Question: I keep receiving the error "cannot open source file" in Visual Studio 2015 when trying to compile the "simpleLite.c" from AR Toolkit. This occurs despite placing the the full paths to the headers in the project options include setting and also pasting the headers into the project headers folder.
AR Toolkit is installed as C:\Program Files (x86)\ARToolKit5
The include paths, which are pasted into the project include setting, are:
C:\Program Files (x86)\ARToolKit5\include\AR;
C:\Program Files (x86)\ARToolKit5\include\win32-i386\GL
All include files fail to open:

Is anyone aware of additional needed configuration?
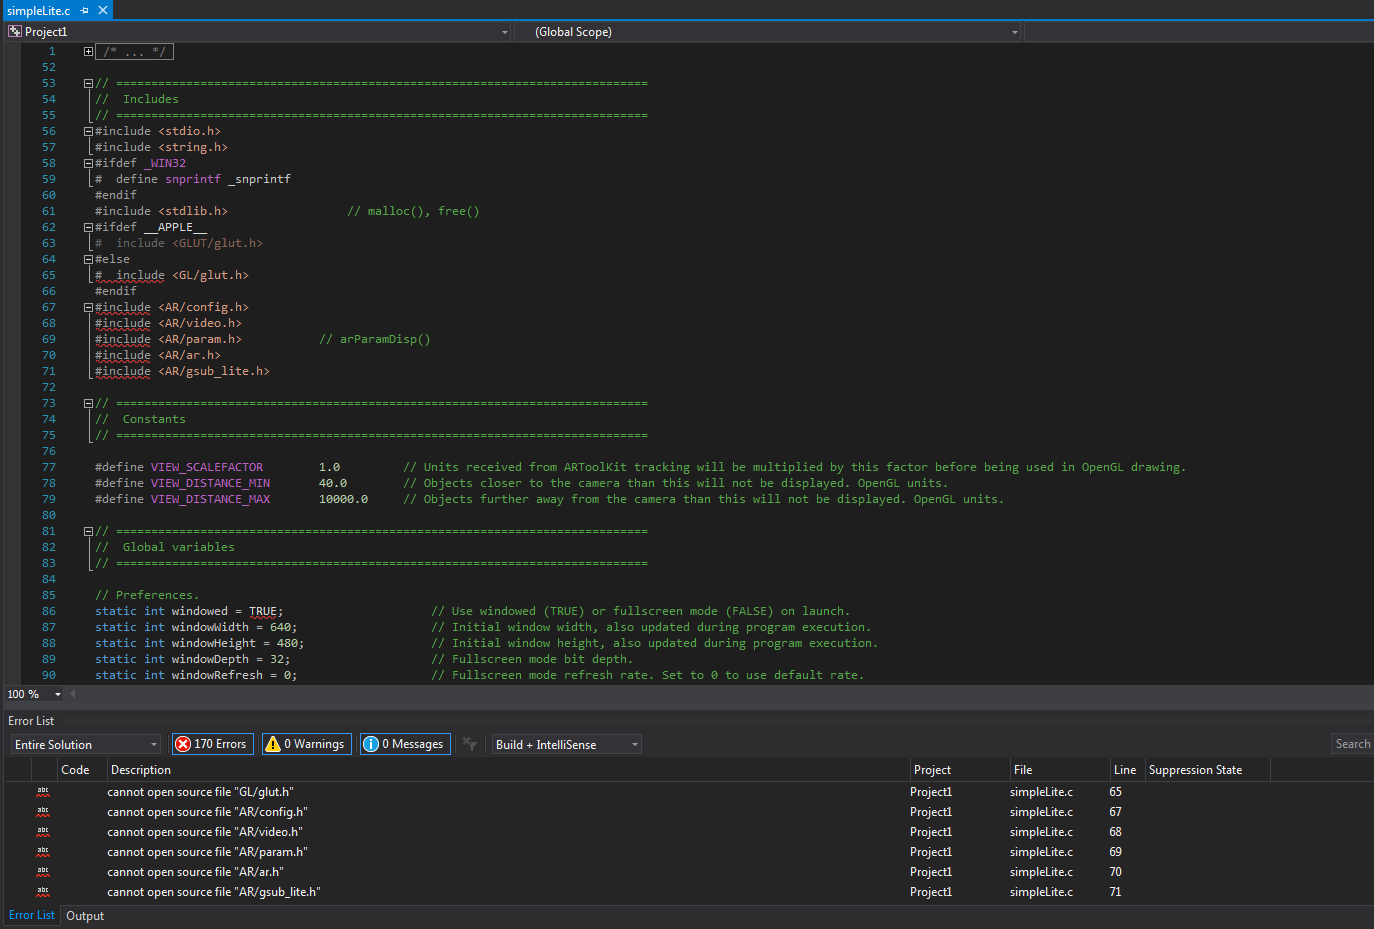
Answer: > The include paths, which are pasted into the project include setting, are: C:\Program Files (x86)\ARToolKit5\include\AR; C:\Program Files (x86)\ARToolKit5\include\win32-i386\GL
Seeing that the '#include' directives start with 'AR' and 'GL', you probably should not have those subdirectories in your include paths, but just
C:\Program Files (x86)\ARToolKit5\include; C:\Program Files (x86)\ARToolKit5\include\win32-i386